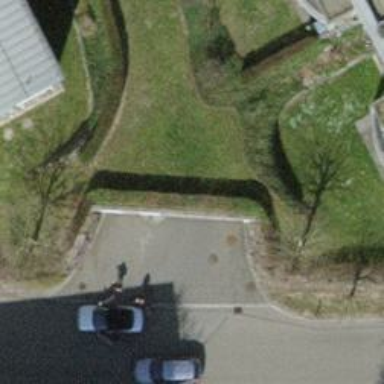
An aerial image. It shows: Parking entrance.